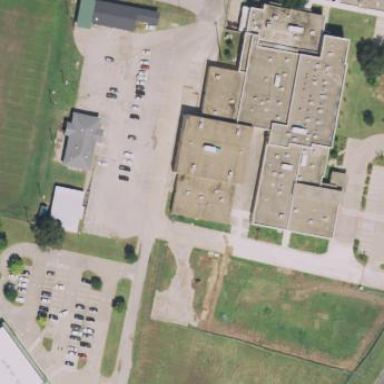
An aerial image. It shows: School.